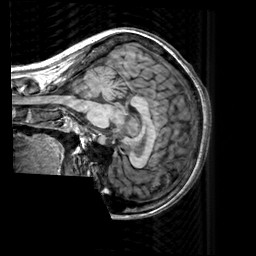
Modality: T1w
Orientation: sagittal
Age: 39
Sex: female
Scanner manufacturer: siemens
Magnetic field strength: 3 T
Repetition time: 2.3 s
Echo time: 0.00303 s